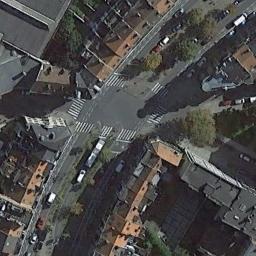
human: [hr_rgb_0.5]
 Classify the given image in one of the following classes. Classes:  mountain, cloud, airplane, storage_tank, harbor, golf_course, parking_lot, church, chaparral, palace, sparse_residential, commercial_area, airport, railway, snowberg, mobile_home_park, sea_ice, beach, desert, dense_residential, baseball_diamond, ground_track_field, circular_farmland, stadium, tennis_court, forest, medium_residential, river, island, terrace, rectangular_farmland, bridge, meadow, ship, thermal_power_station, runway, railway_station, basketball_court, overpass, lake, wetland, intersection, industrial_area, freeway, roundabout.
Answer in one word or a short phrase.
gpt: intersection